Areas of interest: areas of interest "Clinic"
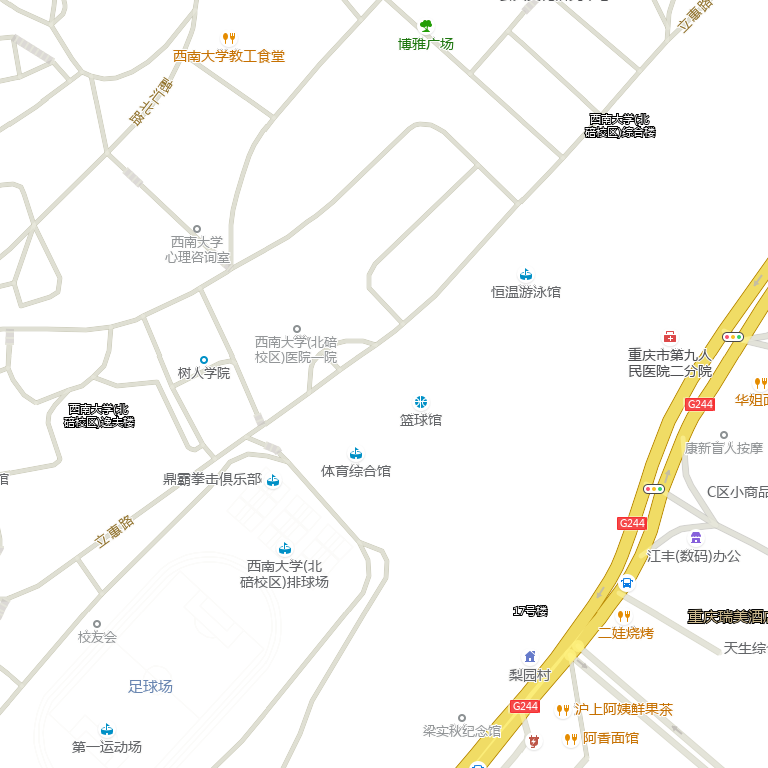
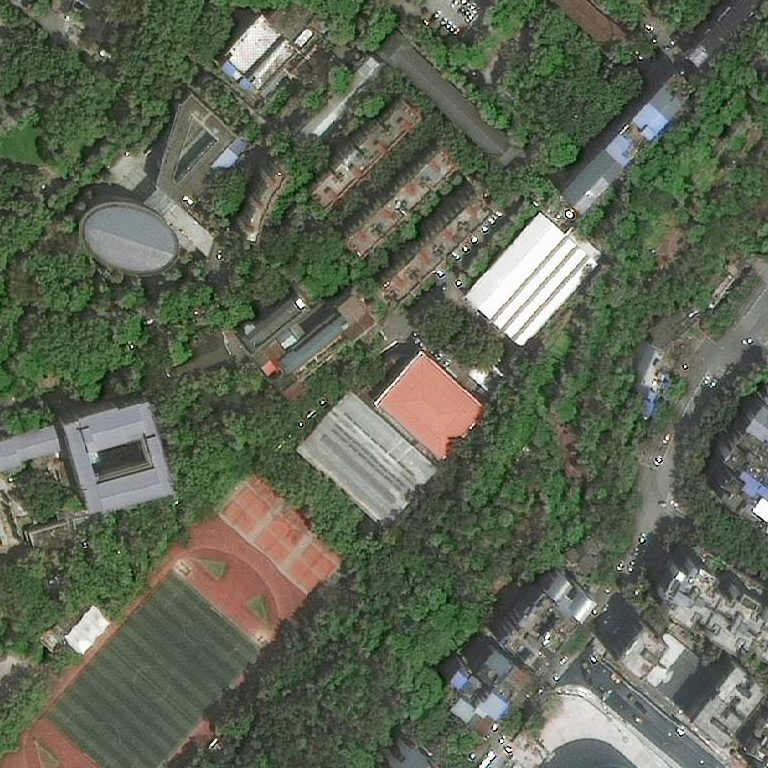